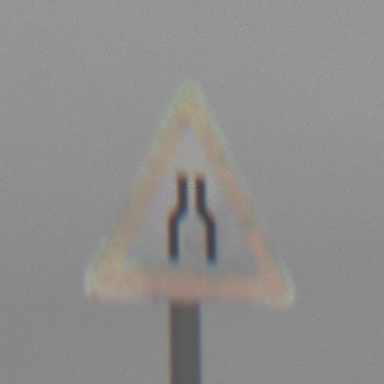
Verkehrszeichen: VerengteFahrbahn
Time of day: MorningAfternoon
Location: Outdoor (Nature)
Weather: Overcast
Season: Winter
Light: Natural